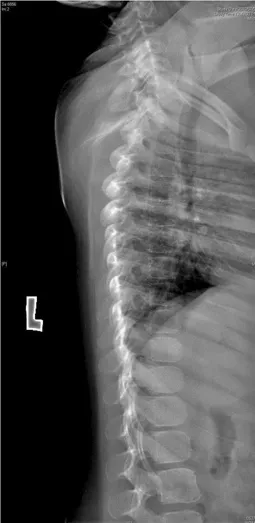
Skeletal features of Roifman syndrome in patients 1 and 2. C; Pelvic X-ray of patient 2 featuring bilateral small, flattened and slightly broadened femoral heads.
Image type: radiology (x_ray)